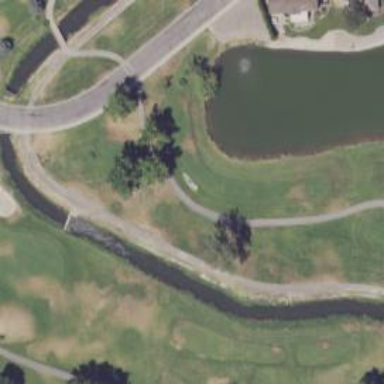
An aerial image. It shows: Golf cartpath that is also road path.